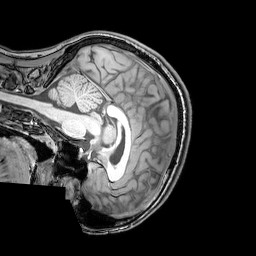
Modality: T1w
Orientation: sagittal
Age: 24
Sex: female
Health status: healthy
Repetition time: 0.081 s
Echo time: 0.037 s